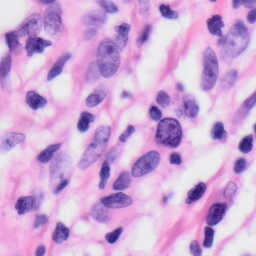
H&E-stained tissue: Skin